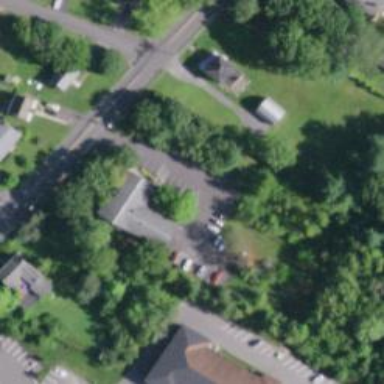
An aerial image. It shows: Healthcare clinic is depicted in the image.